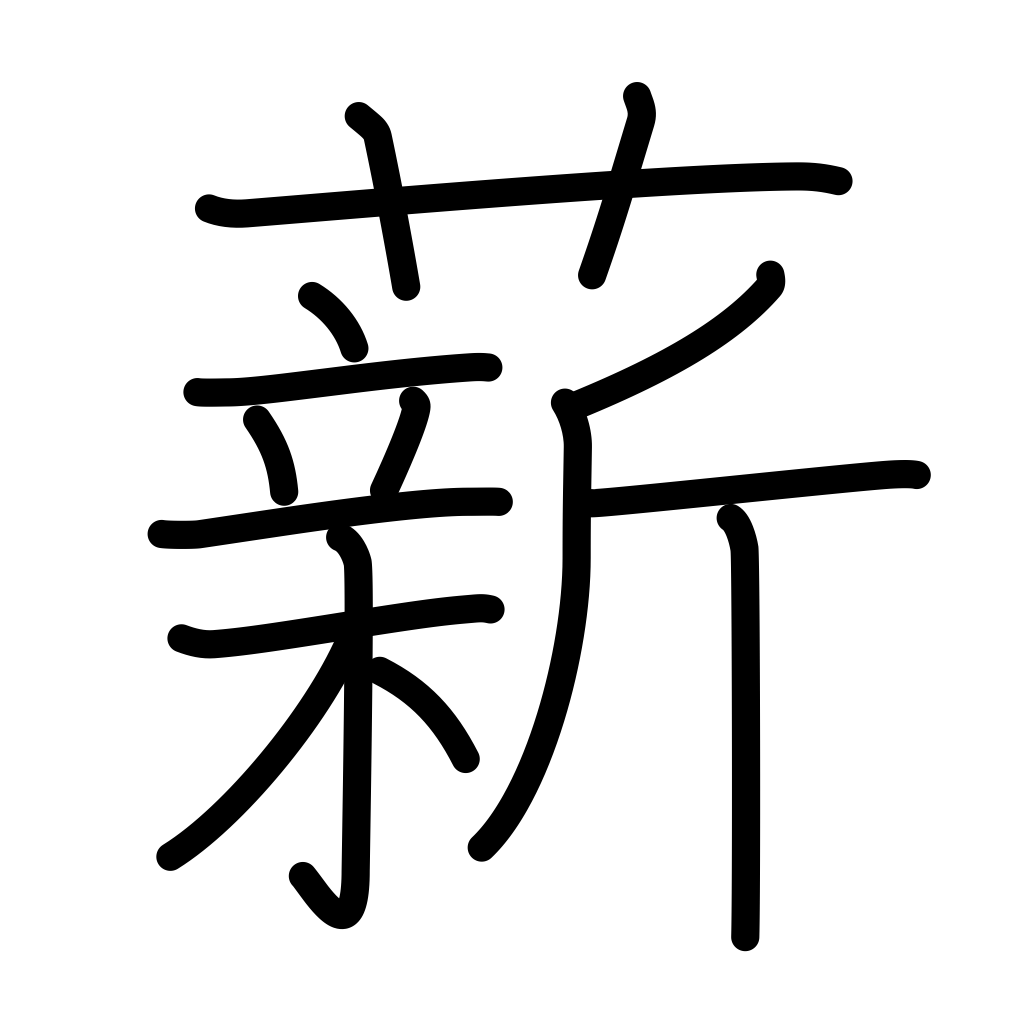
Meaning: fuel, firewood, kindling